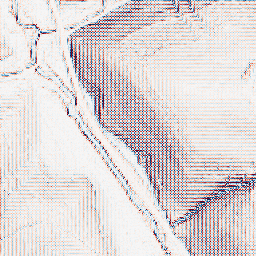
Category: wavelet
Decomposition family: wavelet_dwt
Decomposition parameters: wavelet: haar
level: 1
Upsampling method: sinc_blackman
Upsampling parameters: scale: 2
kernel_size: 4
Upsampling scale: 2